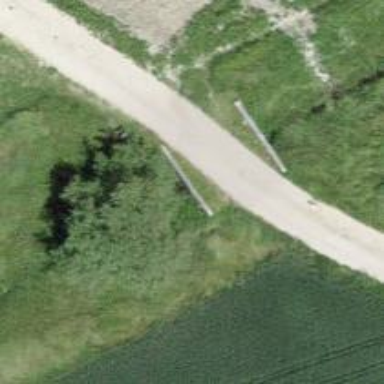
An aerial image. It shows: Culvert tunnel.